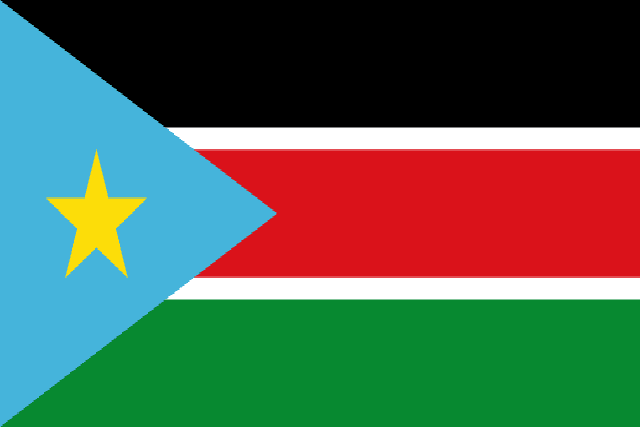
Country: South Sudan
Country code: ss